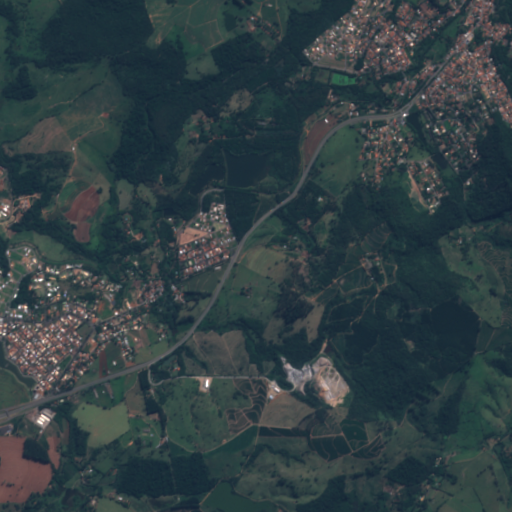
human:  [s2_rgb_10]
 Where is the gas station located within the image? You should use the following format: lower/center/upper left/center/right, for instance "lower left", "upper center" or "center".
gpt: The gas station is located in the upper right of the image.
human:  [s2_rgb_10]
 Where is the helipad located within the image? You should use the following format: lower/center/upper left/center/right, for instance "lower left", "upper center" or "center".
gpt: The helipad is located in the center left of the image.
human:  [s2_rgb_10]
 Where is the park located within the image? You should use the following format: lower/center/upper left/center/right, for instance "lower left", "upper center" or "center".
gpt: The park is located in the upper right of the image.
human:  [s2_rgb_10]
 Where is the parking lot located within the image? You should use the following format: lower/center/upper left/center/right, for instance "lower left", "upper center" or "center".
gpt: The parking lot is located in the upper right of the image.
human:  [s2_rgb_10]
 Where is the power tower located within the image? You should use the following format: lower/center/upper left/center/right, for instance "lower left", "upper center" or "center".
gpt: The power tower is located in the lower right of the image.
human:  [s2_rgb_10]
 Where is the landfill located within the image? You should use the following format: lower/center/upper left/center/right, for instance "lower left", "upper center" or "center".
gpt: There is no landfill in the image.